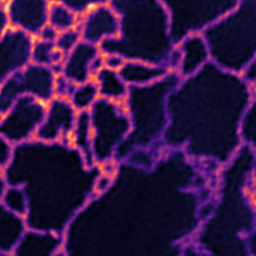
Label: Super-resolution ER image